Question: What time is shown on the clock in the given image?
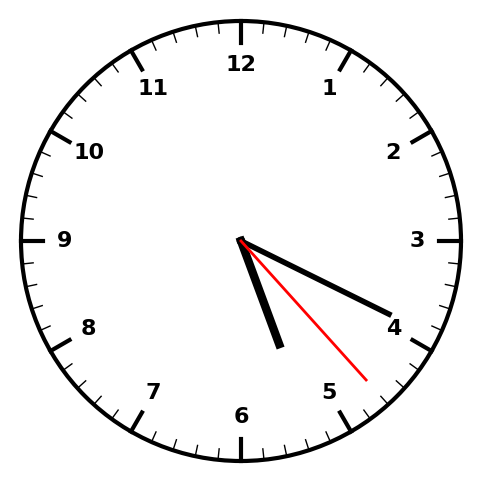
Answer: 05:19:23